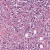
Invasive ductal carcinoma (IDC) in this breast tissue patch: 1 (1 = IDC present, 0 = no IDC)